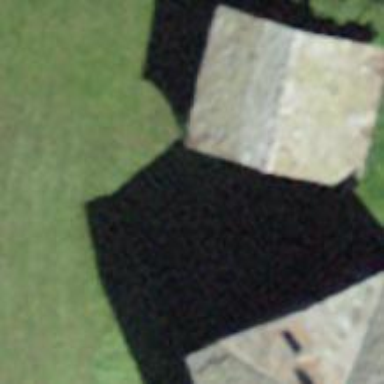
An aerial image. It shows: Shed building.